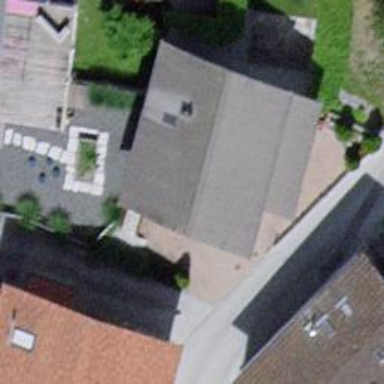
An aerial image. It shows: Simple and straightforward house.